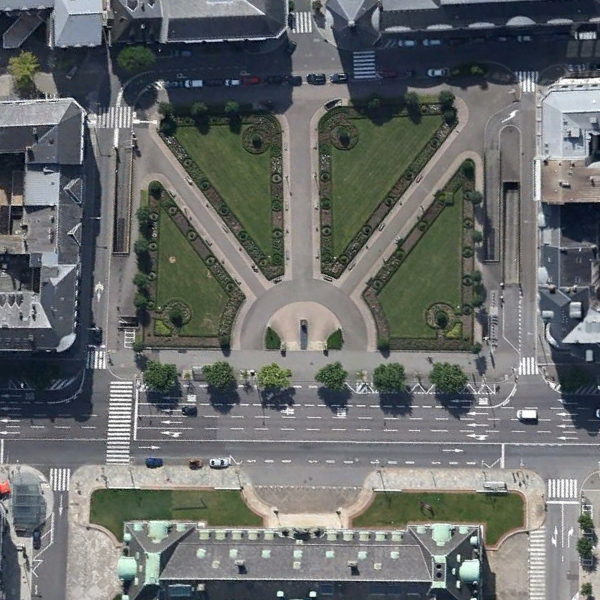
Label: Square